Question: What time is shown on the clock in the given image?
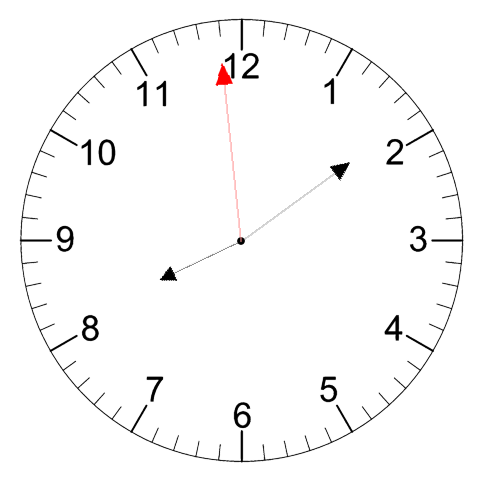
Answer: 08:08:59